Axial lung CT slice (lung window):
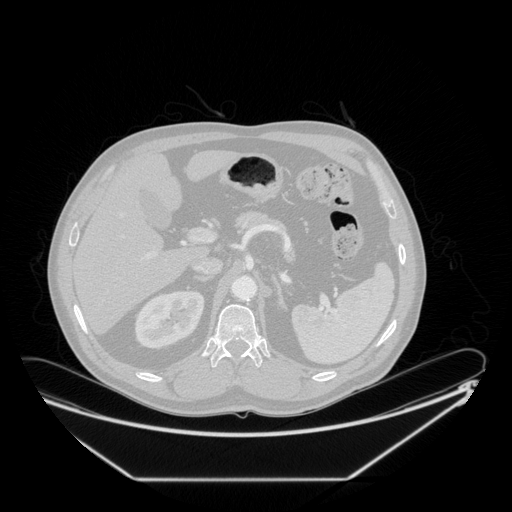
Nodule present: no